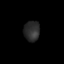
Tissue: skin
Cell type: Epithelial cells
Senescence score: 0.2549
Nuclear area (px): 309
Mean DAPI intensity: 45.013